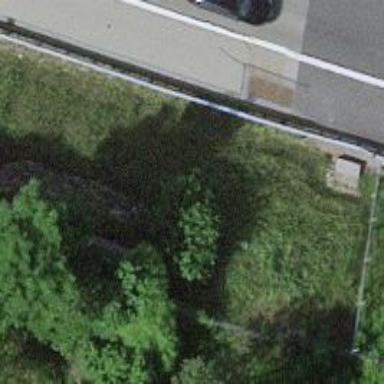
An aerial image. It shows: Noise barrier retaining wall.